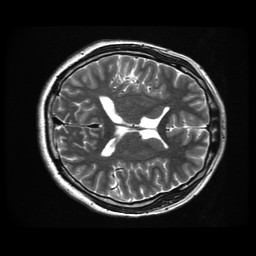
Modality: T2w
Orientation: axial
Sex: male
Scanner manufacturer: ge
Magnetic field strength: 3 T
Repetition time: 5 s
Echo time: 0.1015 s